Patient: sex M, age 47
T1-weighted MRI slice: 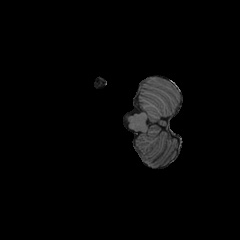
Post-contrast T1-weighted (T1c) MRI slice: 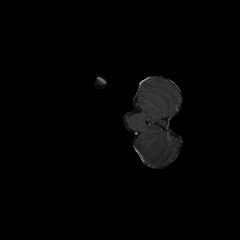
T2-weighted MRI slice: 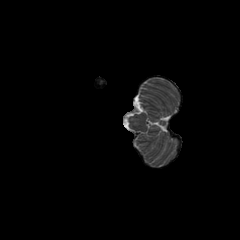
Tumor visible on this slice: no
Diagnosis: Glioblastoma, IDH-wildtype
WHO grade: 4